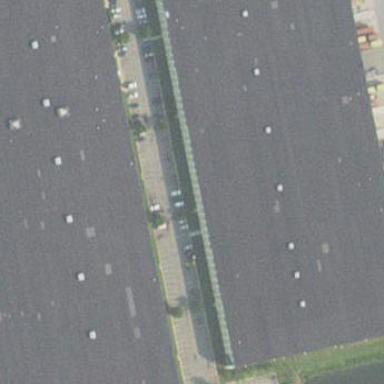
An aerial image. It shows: Industrial building.